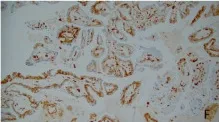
(A-F) Immunohistochemical profiles of papillary renal neoplasm with reverse polarity. Vimentin(x200) ; however, the staining intensities varied.
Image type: pathology (immunostaining)